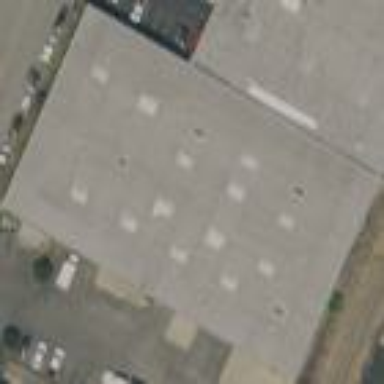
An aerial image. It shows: Warehouse building.